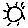
Label: sun